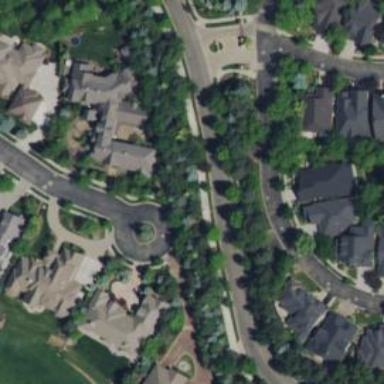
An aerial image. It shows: Turning loop on the road.